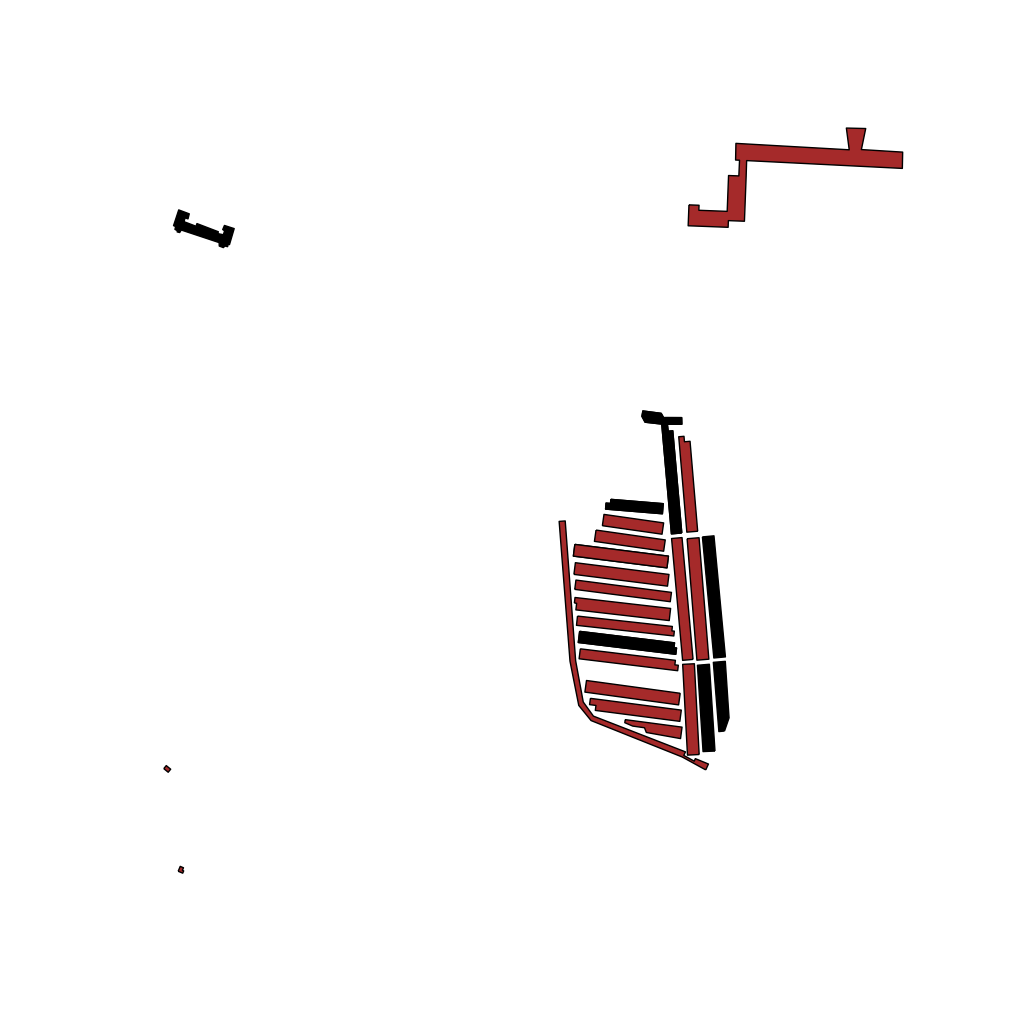
Tags: overhead vector_map, business, recreation, residential, special, modern, individual_rise, low_rise, density_1, Building, Facility, 1.0 km²